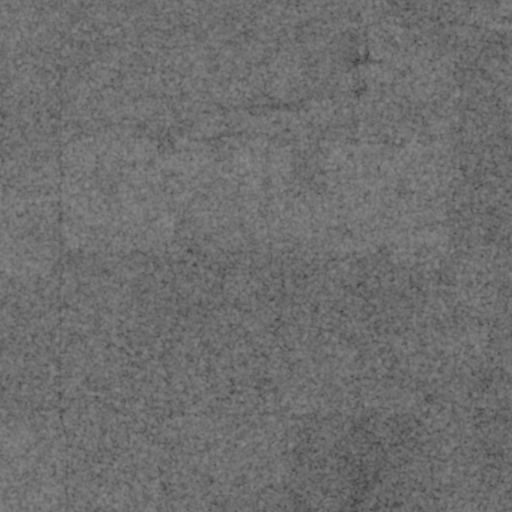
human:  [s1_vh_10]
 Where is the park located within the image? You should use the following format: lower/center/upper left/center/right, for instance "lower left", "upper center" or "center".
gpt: The park is located in the lower left of the image.
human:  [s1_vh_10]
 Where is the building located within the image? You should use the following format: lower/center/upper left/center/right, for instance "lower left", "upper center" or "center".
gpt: The building is located in the lower left of the image.
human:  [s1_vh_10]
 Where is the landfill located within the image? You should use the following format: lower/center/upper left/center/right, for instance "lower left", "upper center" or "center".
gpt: There is no landfill in the image.

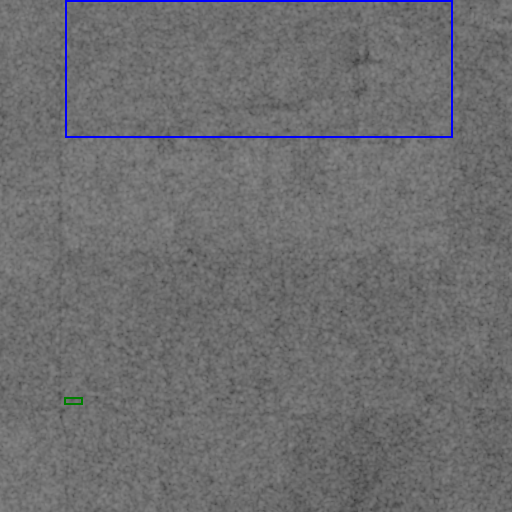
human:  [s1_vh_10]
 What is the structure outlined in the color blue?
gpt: The structure outlined in blue is a crop field.
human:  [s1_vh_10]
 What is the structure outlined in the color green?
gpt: The structure outlined in green is a park.
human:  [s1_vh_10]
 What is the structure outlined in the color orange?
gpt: There is no orange outline.